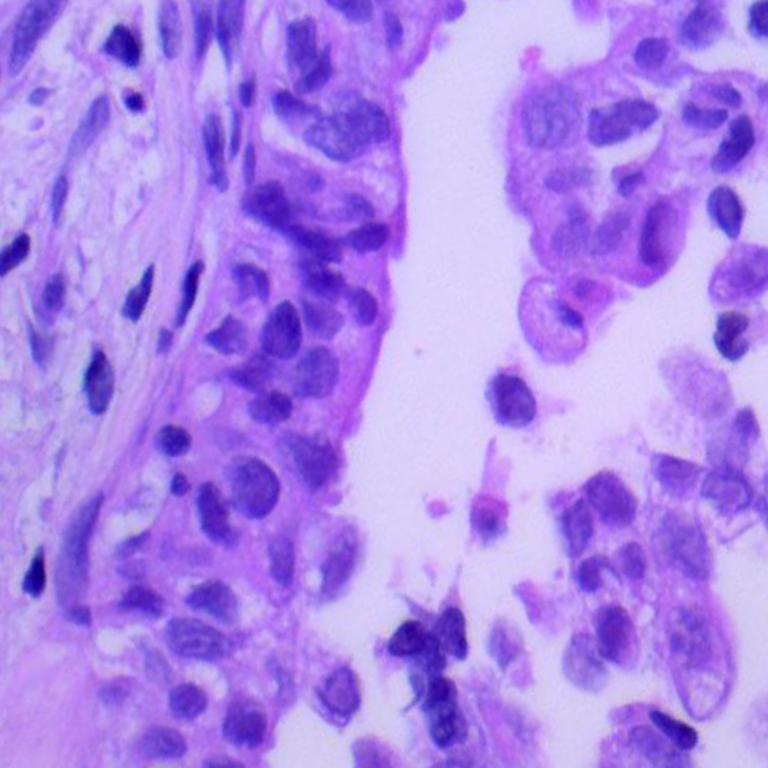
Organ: lung
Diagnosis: adenocarcinomas